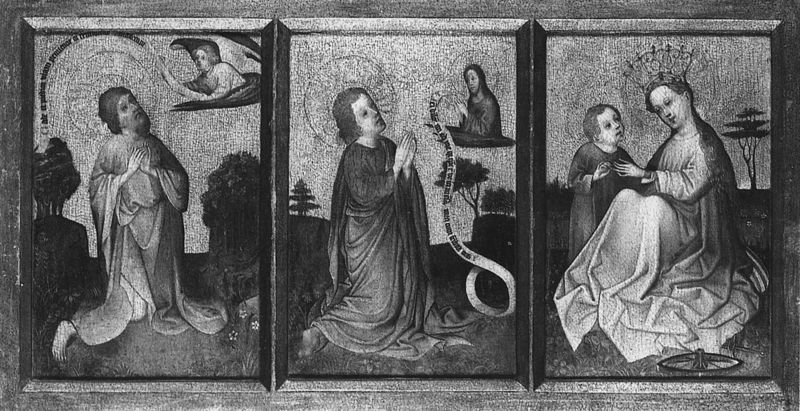
Titel: Pallanter Altar Flügelinnenseiten
Künstler: Meister des Palanter Altars
Institution: Gemäldegalerie Berlin
Schlagwörter: gott, hände, feld, drei, kind, krone, engel, glaube, religion, knien, beten, jesus, heilige, maria, christentum, verkündigung, tryptichon, spruchband, tafeln, christ, katharina, triptychon, joachim, gefalten, bikder, prophezeiungen, katharona